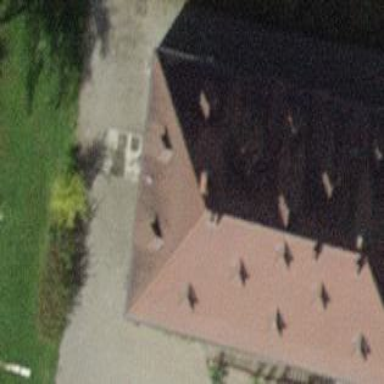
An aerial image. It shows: Historic castle building.